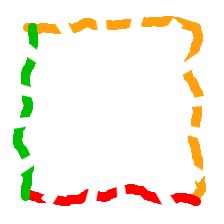
Shape: square